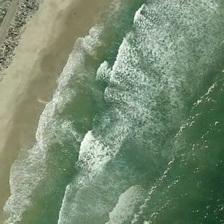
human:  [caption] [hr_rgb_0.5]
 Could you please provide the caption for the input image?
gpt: several white waves in green ocean are near yellow beach .

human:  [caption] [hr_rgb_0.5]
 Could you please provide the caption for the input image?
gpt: several white waves in green ocean are near yellow beach .

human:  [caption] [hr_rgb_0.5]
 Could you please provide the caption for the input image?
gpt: several white waves in green ocean are near yellow beach .

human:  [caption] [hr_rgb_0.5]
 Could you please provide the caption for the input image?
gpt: several white waves in green ocean are near yellow beach .

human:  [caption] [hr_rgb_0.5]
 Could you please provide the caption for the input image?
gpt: several white waves in green ocean are near yellow beach .